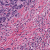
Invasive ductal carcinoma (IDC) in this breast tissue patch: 1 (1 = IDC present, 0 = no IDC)